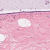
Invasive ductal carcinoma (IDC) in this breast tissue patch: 0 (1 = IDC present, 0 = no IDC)